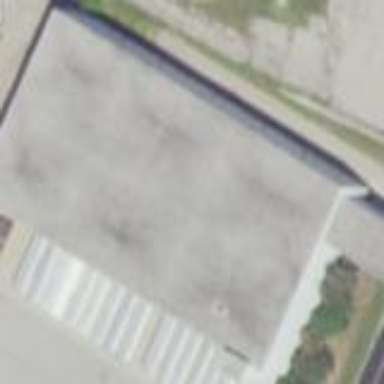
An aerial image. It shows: Warehouse.